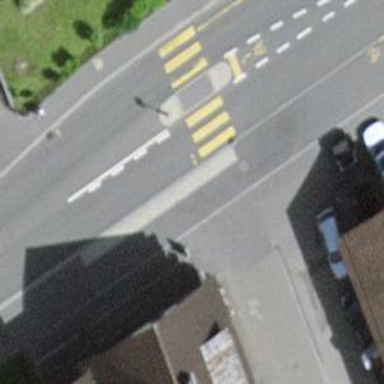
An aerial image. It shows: Public transport stop position.